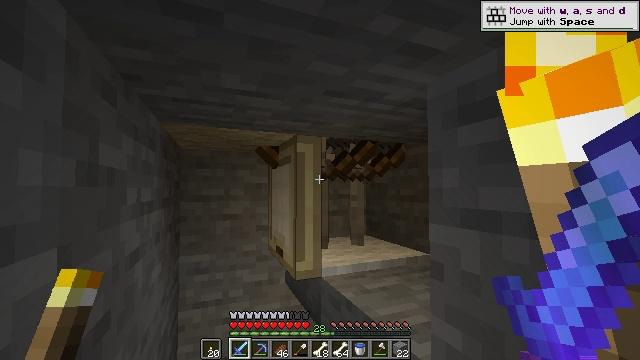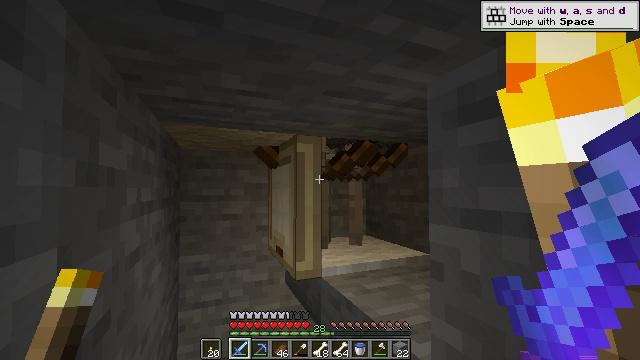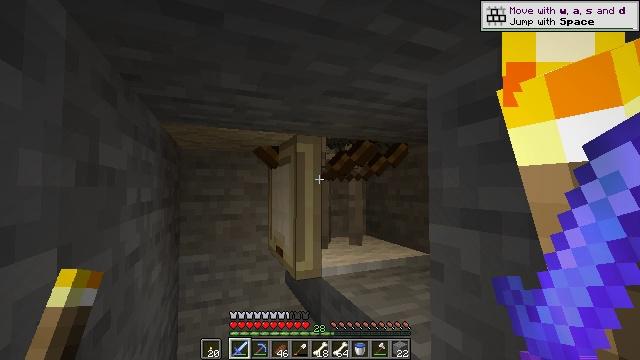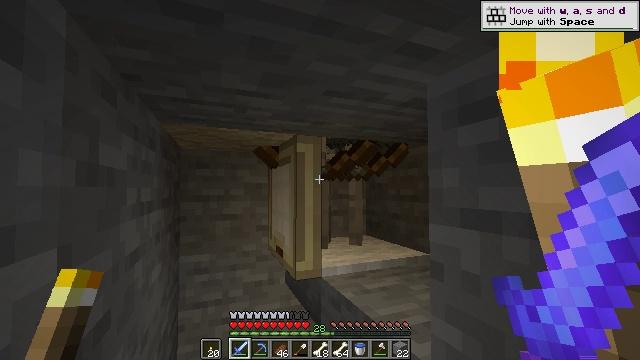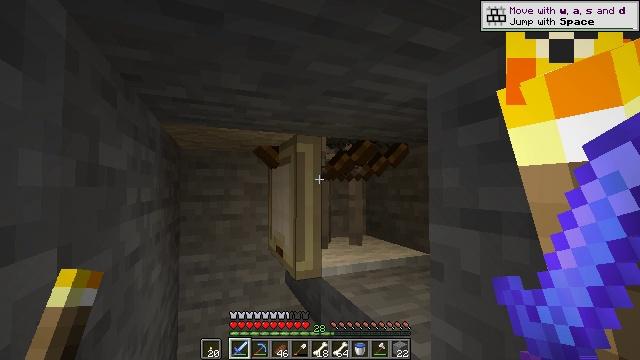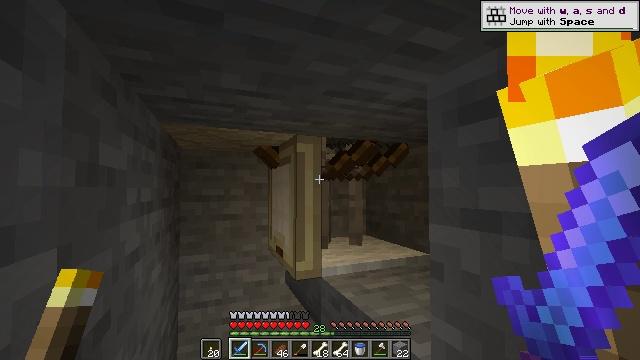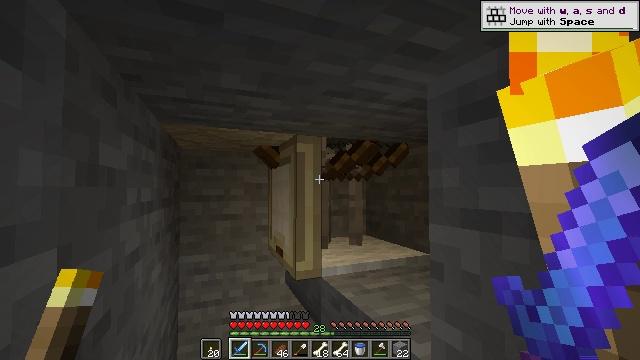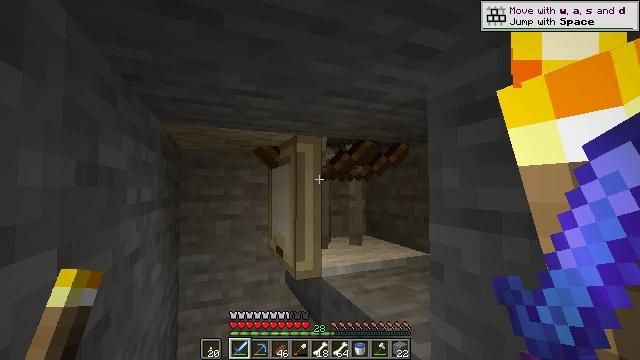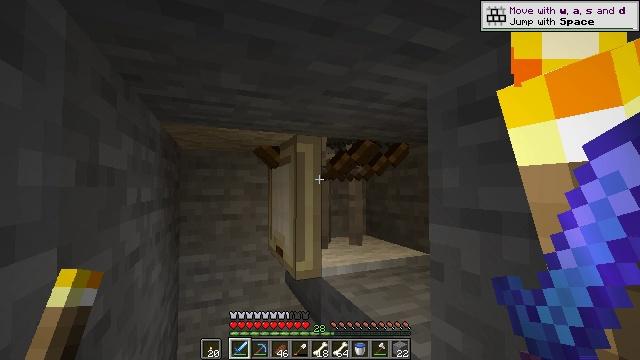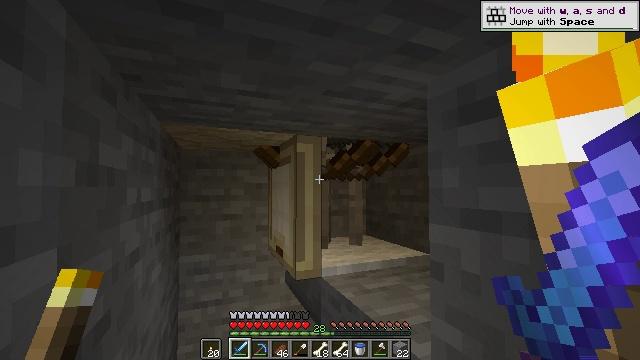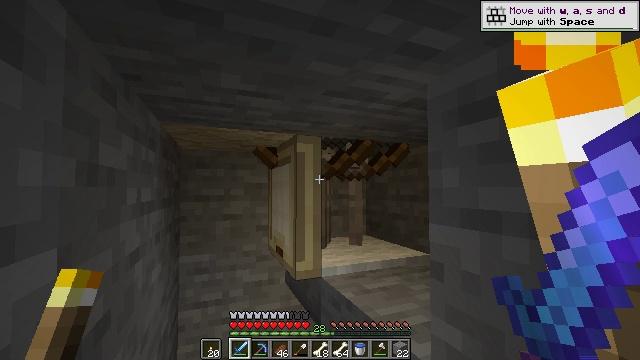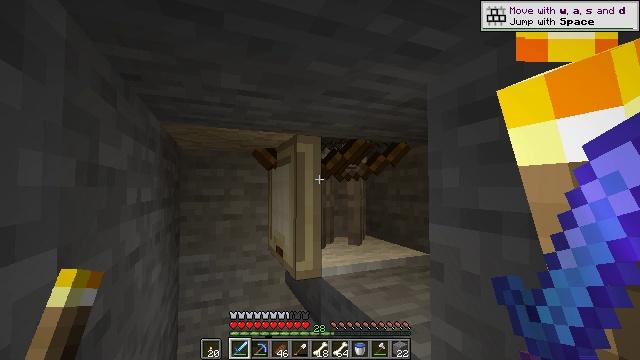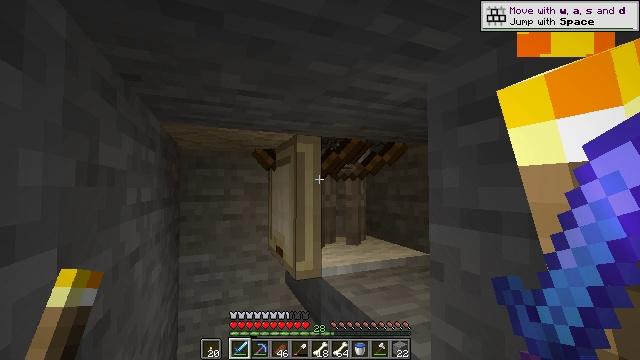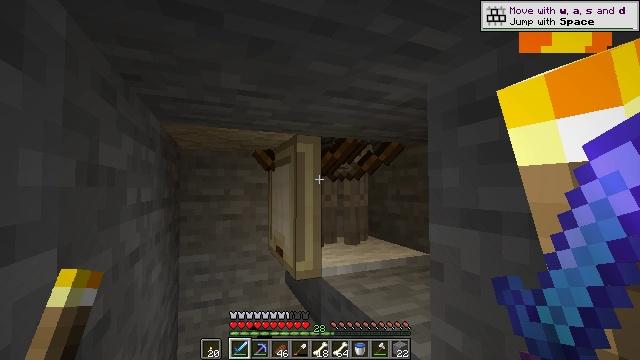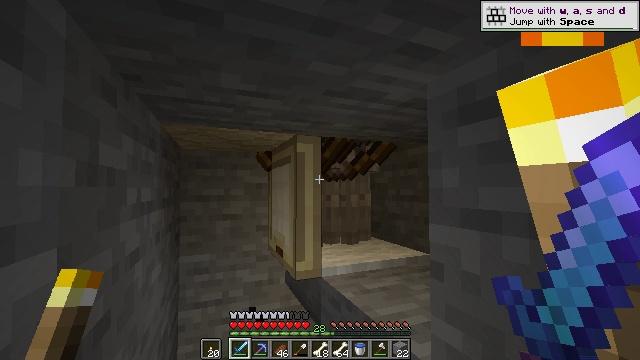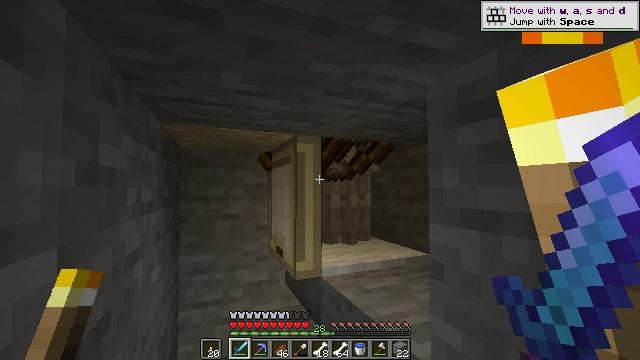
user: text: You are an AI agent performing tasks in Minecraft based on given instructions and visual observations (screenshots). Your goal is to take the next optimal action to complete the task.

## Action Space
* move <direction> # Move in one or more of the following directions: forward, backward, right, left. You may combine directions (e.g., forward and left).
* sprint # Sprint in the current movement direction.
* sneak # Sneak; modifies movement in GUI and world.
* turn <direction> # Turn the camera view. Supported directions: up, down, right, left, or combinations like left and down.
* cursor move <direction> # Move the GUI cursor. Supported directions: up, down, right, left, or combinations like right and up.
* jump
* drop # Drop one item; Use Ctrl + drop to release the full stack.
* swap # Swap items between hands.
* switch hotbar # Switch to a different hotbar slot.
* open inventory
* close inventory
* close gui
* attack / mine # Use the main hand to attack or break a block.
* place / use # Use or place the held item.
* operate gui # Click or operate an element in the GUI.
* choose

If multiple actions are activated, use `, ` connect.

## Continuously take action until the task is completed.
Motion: motion action
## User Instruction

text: Kill a skeleton.
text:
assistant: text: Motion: no_op
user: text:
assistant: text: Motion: no_op
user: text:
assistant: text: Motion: no_op
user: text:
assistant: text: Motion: no_op
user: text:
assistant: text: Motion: no_op
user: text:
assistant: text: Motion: no_op
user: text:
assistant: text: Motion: no_op
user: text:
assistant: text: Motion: no_op
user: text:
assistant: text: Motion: no_op
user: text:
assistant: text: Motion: no_op
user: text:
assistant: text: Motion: no_op
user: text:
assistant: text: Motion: no_op
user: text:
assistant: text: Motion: no_op
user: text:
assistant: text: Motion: no_op
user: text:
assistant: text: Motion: no_op
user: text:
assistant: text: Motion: no_op
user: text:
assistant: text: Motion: no_op
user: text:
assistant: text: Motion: no_op
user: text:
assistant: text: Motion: no_op
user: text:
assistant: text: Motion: no_op
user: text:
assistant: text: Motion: no_op
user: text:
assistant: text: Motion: no_op
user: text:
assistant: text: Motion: no_op
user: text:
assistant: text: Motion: no_op
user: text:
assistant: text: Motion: no_op
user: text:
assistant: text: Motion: no_op
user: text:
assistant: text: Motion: no_op
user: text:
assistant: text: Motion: no_op
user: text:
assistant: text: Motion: no_op
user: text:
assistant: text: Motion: no_op